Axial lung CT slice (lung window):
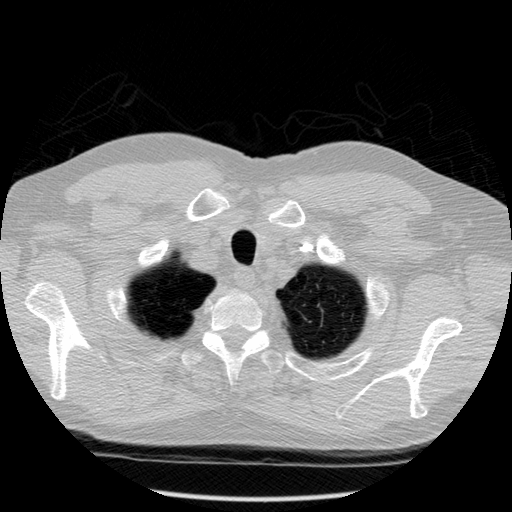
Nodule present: no